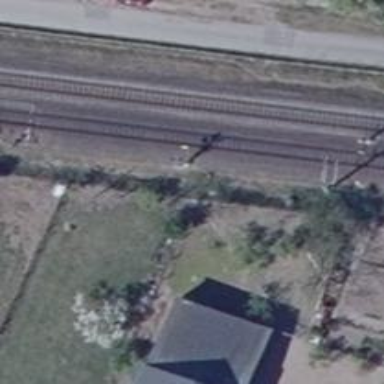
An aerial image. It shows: Railway signal.